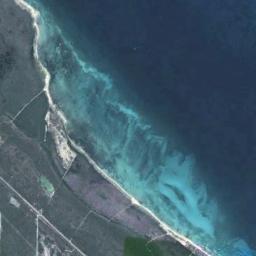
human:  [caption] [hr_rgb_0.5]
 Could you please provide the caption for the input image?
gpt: The type of beach is rocky coast and the land next to the beach is covered with some green plants .

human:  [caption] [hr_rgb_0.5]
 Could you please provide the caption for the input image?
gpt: There is a large green field beside the beach .

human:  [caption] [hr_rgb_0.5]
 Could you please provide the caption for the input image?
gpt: Blue water and purple fields by the beach .

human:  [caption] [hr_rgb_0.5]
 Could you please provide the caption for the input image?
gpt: There is a clear coastline between the beach and the dark blue water .

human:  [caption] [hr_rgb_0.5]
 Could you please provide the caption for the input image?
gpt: The grass is beside the beach .